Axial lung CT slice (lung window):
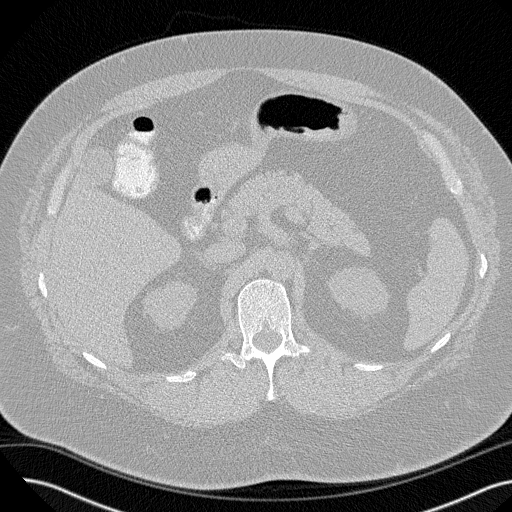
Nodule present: no